Interaction volume radius: 5 \u00c5
Interaction volume height: 20 \u00c5
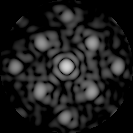
Disorder parameter: 0.2702